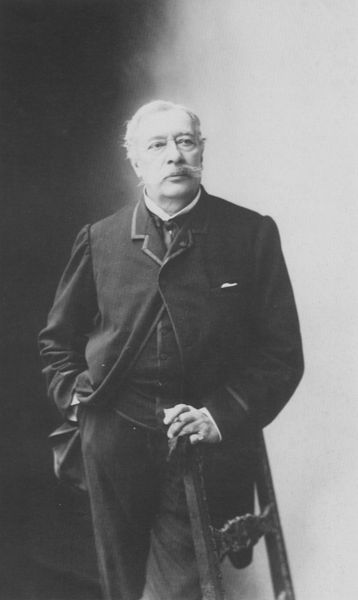
Titel: Alfred Stevens (1823-1906), Maler
Künstler: Atelier Nadar
Institution: unbekannt
Schlagwörter: dunkel, hand, mann, schatten, weiß, grau, hell, holz, licht, schwarz, stirn, stuhl, blick, alt, anzug, bart, hose, jacke, schnurrbart, augen, falten, kragen, stehen, ärmel, bildnis, herr, portrait, porträt, stehend, saum, borte, kinn, knopf, stock, helldunkel, beine, lehne, schnäuzer, schnurbart, krawatte, rauchen, seitenscheitel, stuhllehne, faltenwurf, aufstützen, revers, schnauzbart, schnauzer, tränensäcke, weste, ring, unscharf, foto, fotografie, photographie, alter, dreiviertel, schwarzweiß, bürger, stehkragen, tasche, photo, taschentuch, rasiert, zigarette, hosentasche, einstecktuch, binder, macht, her, spielbein, standbein, studio, kippe, gesäumt, eingefasst, atelieraufnahme, zigarettenstummel, angesetzt, gehhilfe, einreiher, hasnd, herausfordernd, mannsbild, stecktuch, wesze